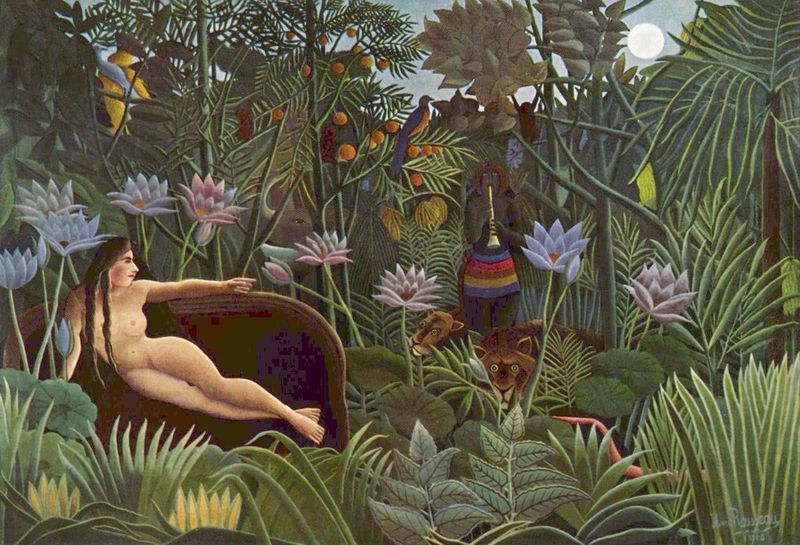
Titel: Der Traum
Künstler: Henri Rousseau
Standort: New York (New York)
Institution: The Museum of Modern Art
Schlagwörter: akt, baum, blau, blätter, himmel, nackt, vogel, bäume, gelb, grün, blume, blumen, bunt, frau, orange, schwarz, blüten, gras, rot, tiere, naive malerei, rock, gräser, schilf, vögel, gebüsch, haare, pflanzen, wald, früchte, orangen, brüste, sofa, zöpfe, vegetation, naiv, amerika, zopf, palme, nackte, rousseau, paradies, neger, mond, unbekleidet, beeren, schlange, pfau, liege, flöte, löwen, schwarzer, lust, urwald, planzen, mohr, löwe, seerose, papagei, flötenspieler, kakadu, kolonialismus, orchidee, regenbogen, farne, tiger, dschungel, raubtier, ureinwohner, henri rousseau, zöllner, recamiere, schalmei, paradiesvogel, djungel, tukan, faurna, buschmann, enfrauen